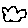
Label: cloud